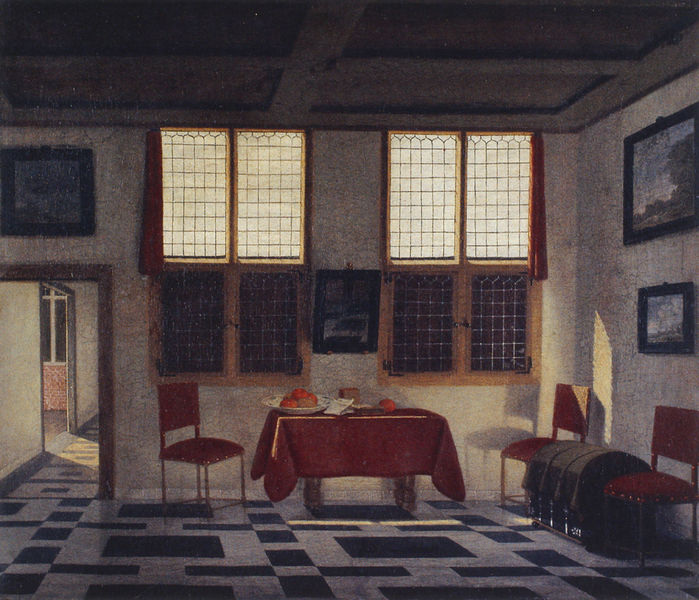
Titel: Interieur ohne Figuren
Künstler: David Bomford
Institution: Privatbesitz
Schlagwörter: dunkel, gemälde, schatten, fenster, licht, raum, schwarz, stuhl, stühle, tisch, tür, zimmer, obst, rot, rahmen, schale, bild, tischdecke, vorhang, boden, interieur, decke, bilder, türen, vorhänge, durchgang, truhe, fliesen, räume, schwrz